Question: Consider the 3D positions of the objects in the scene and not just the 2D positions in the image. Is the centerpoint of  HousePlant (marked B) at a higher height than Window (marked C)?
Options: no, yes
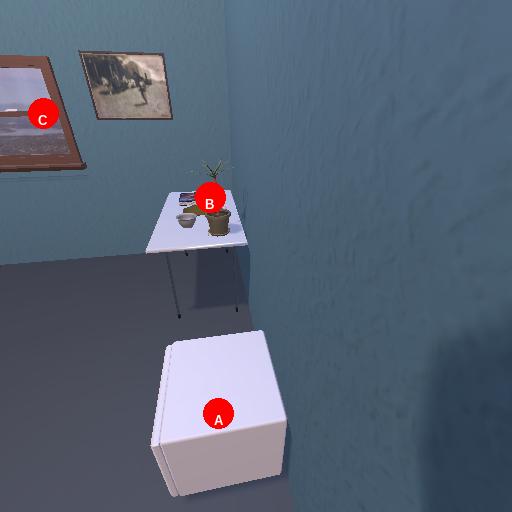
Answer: no